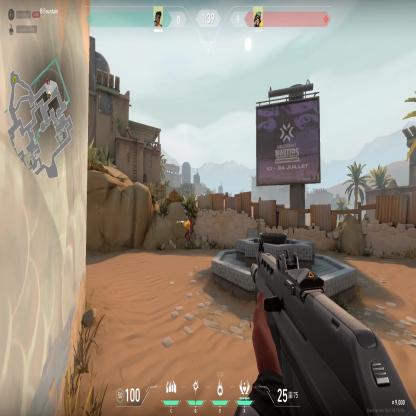
Label: enemy